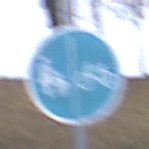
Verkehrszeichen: GetrennterRadUndGehwegRadwegRechts
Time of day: MorningAfternoon
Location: Outdoor (Urban)
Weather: Overcast
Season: NotSpecified
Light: Natural